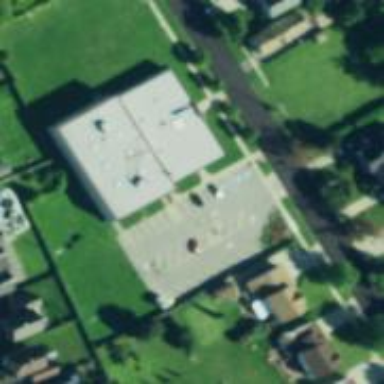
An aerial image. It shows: Community center building.